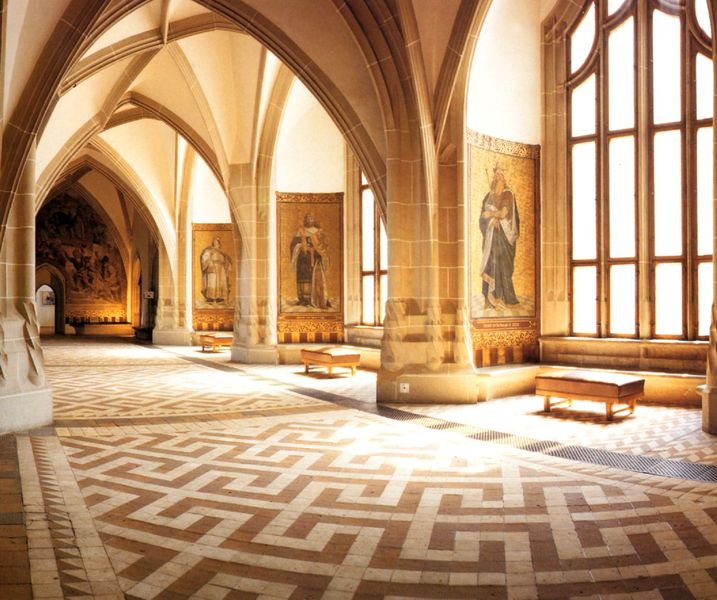
Titel: Albrechtsburg in Meissen
Standort: Meissen (EU - D - Sachsen)
Schlagwörter: schatten, ocker, braun, fenster, hell, licht, pfeiler, säulen, muster, architektur, stein, bild, portrait, kirche, boden, gewand, gold, mantel, innen, gotik, mauer, bank, hocker, könig, wandgemälde, kerzen, halle, foto, gang, gewölbe, rippen, fliesen, mosaik, bänke, rippengewölbe, rundbögen, heilige, zepter, neogotik, bodenmuster, hielige, gnag, säulen#